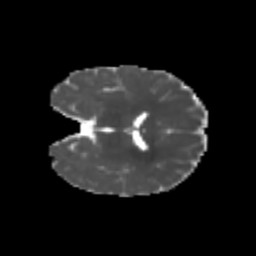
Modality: MD
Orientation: coronal
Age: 6
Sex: male
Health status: healthy